This grayscale texture is a bearing vibration snapshot reshaped row-by-row into a square image. Based on the visible evidence, which condition applies: normal, inner_race, outer_race, ball?
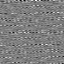
Answer: outer_race